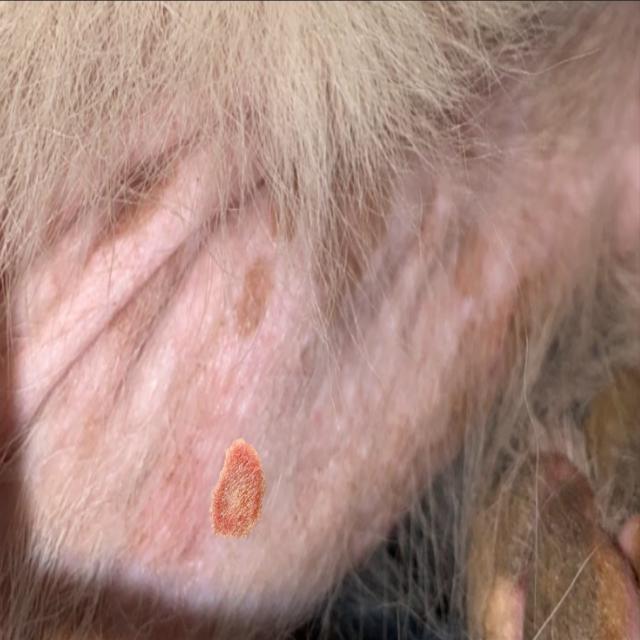
Canine ringworm (Dermatophytosis) — fungal infection caused by Microsporum or Trichophyton. Presents with circular alopecia, scaling, crusting, and broken hairs.